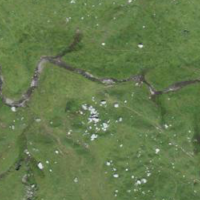
EUNIS habitat code: 23
Species observed at this site:
Viola calcarata